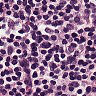
Metastatic tissue present: no